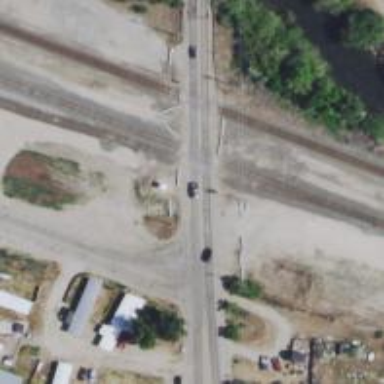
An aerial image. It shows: Level crossing along the railway.